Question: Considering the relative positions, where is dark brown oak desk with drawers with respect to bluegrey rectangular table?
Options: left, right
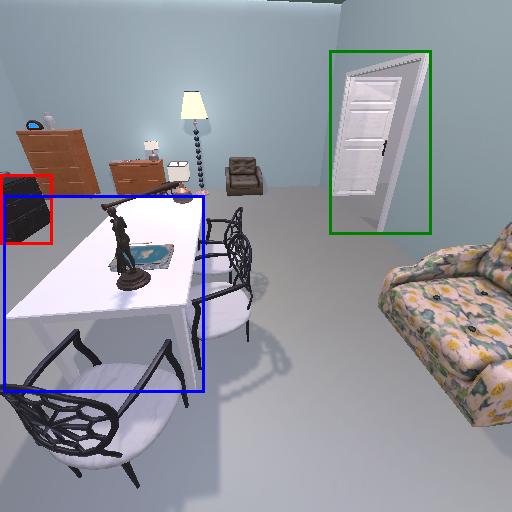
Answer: left